Field crop: maize
Growth stage: 1
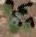
Species: chenopodium